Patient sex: M
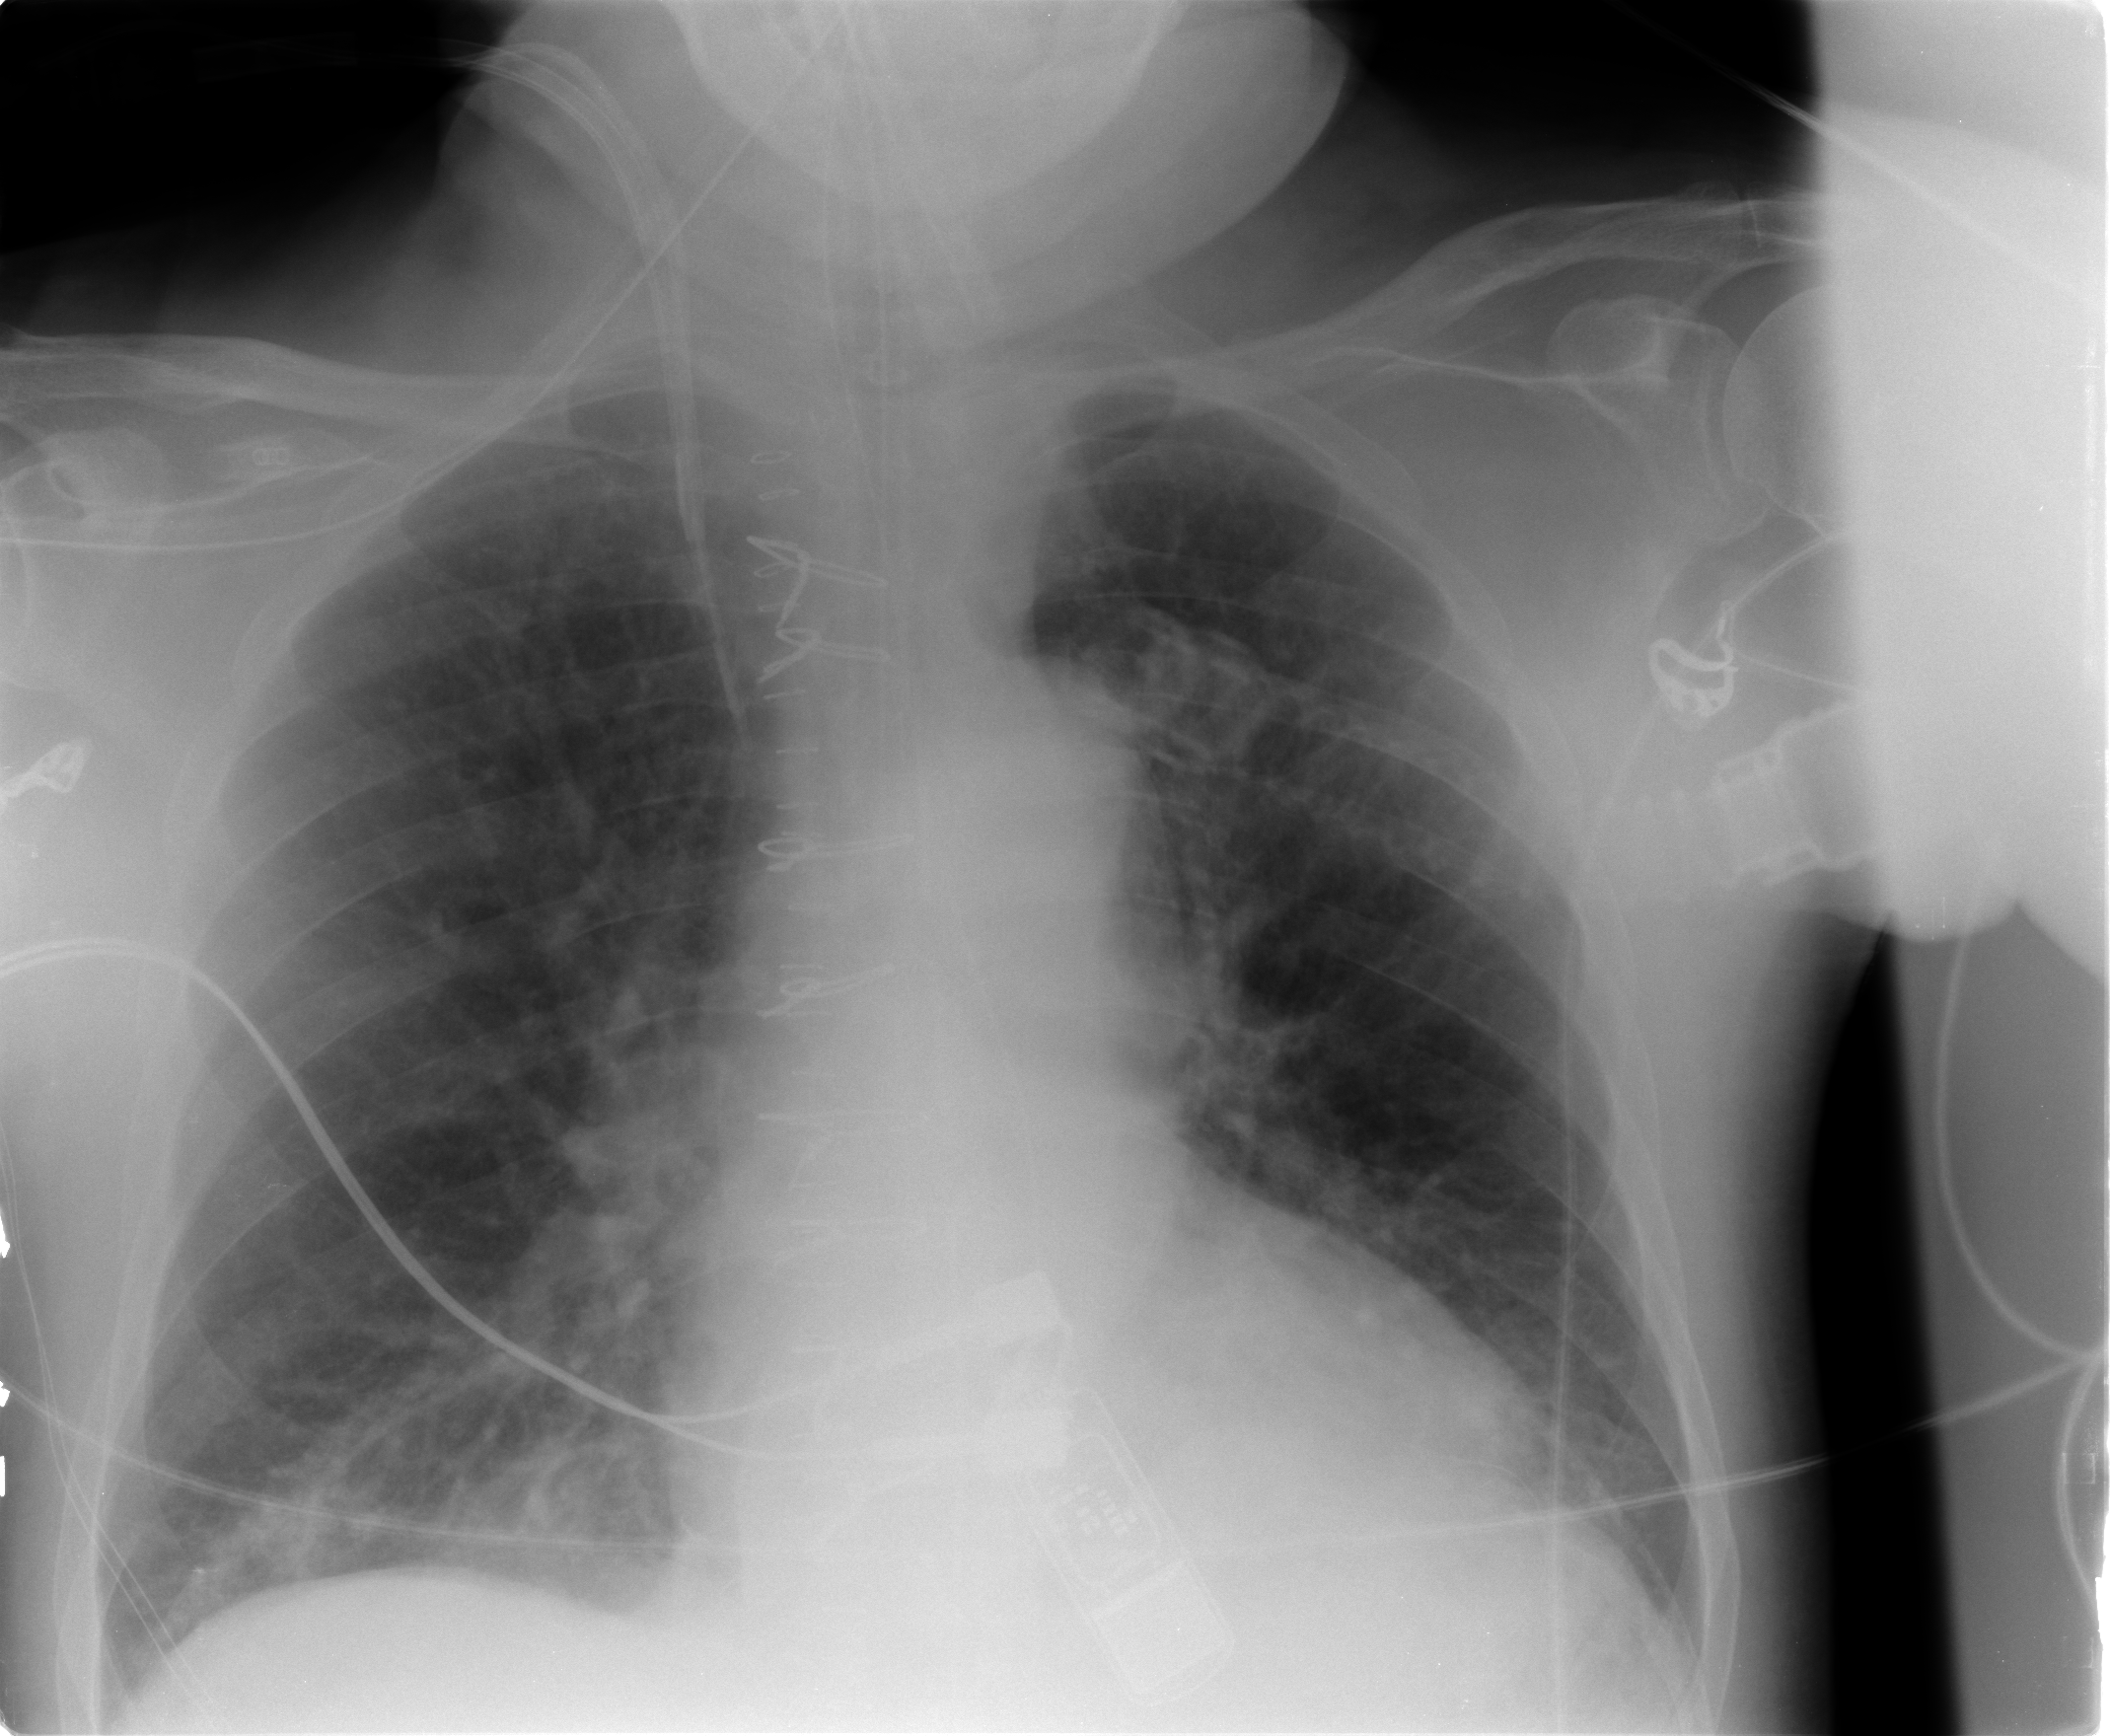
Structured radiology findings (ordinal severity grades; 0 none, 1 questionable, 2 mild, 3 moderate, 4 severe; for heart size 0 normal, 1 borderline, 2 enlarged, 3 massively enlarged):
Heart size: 2
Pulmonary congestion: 1
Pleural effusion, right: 0
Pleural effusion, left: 0
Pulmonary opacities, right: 2
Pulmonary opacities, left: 0
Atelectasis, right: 2
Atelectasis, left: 1